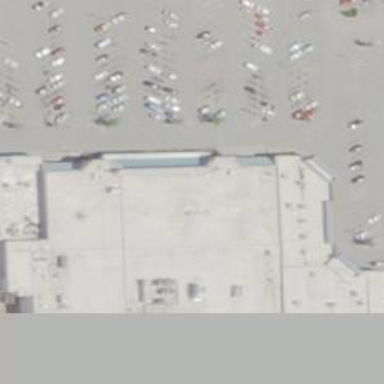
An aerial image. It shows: Supermarket.